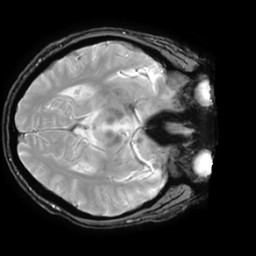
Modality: T2starw
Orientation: axial
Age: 71
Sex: male
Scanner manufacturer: ge
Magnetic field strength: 3 T
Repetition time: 0.65 s
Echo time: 0.02 s